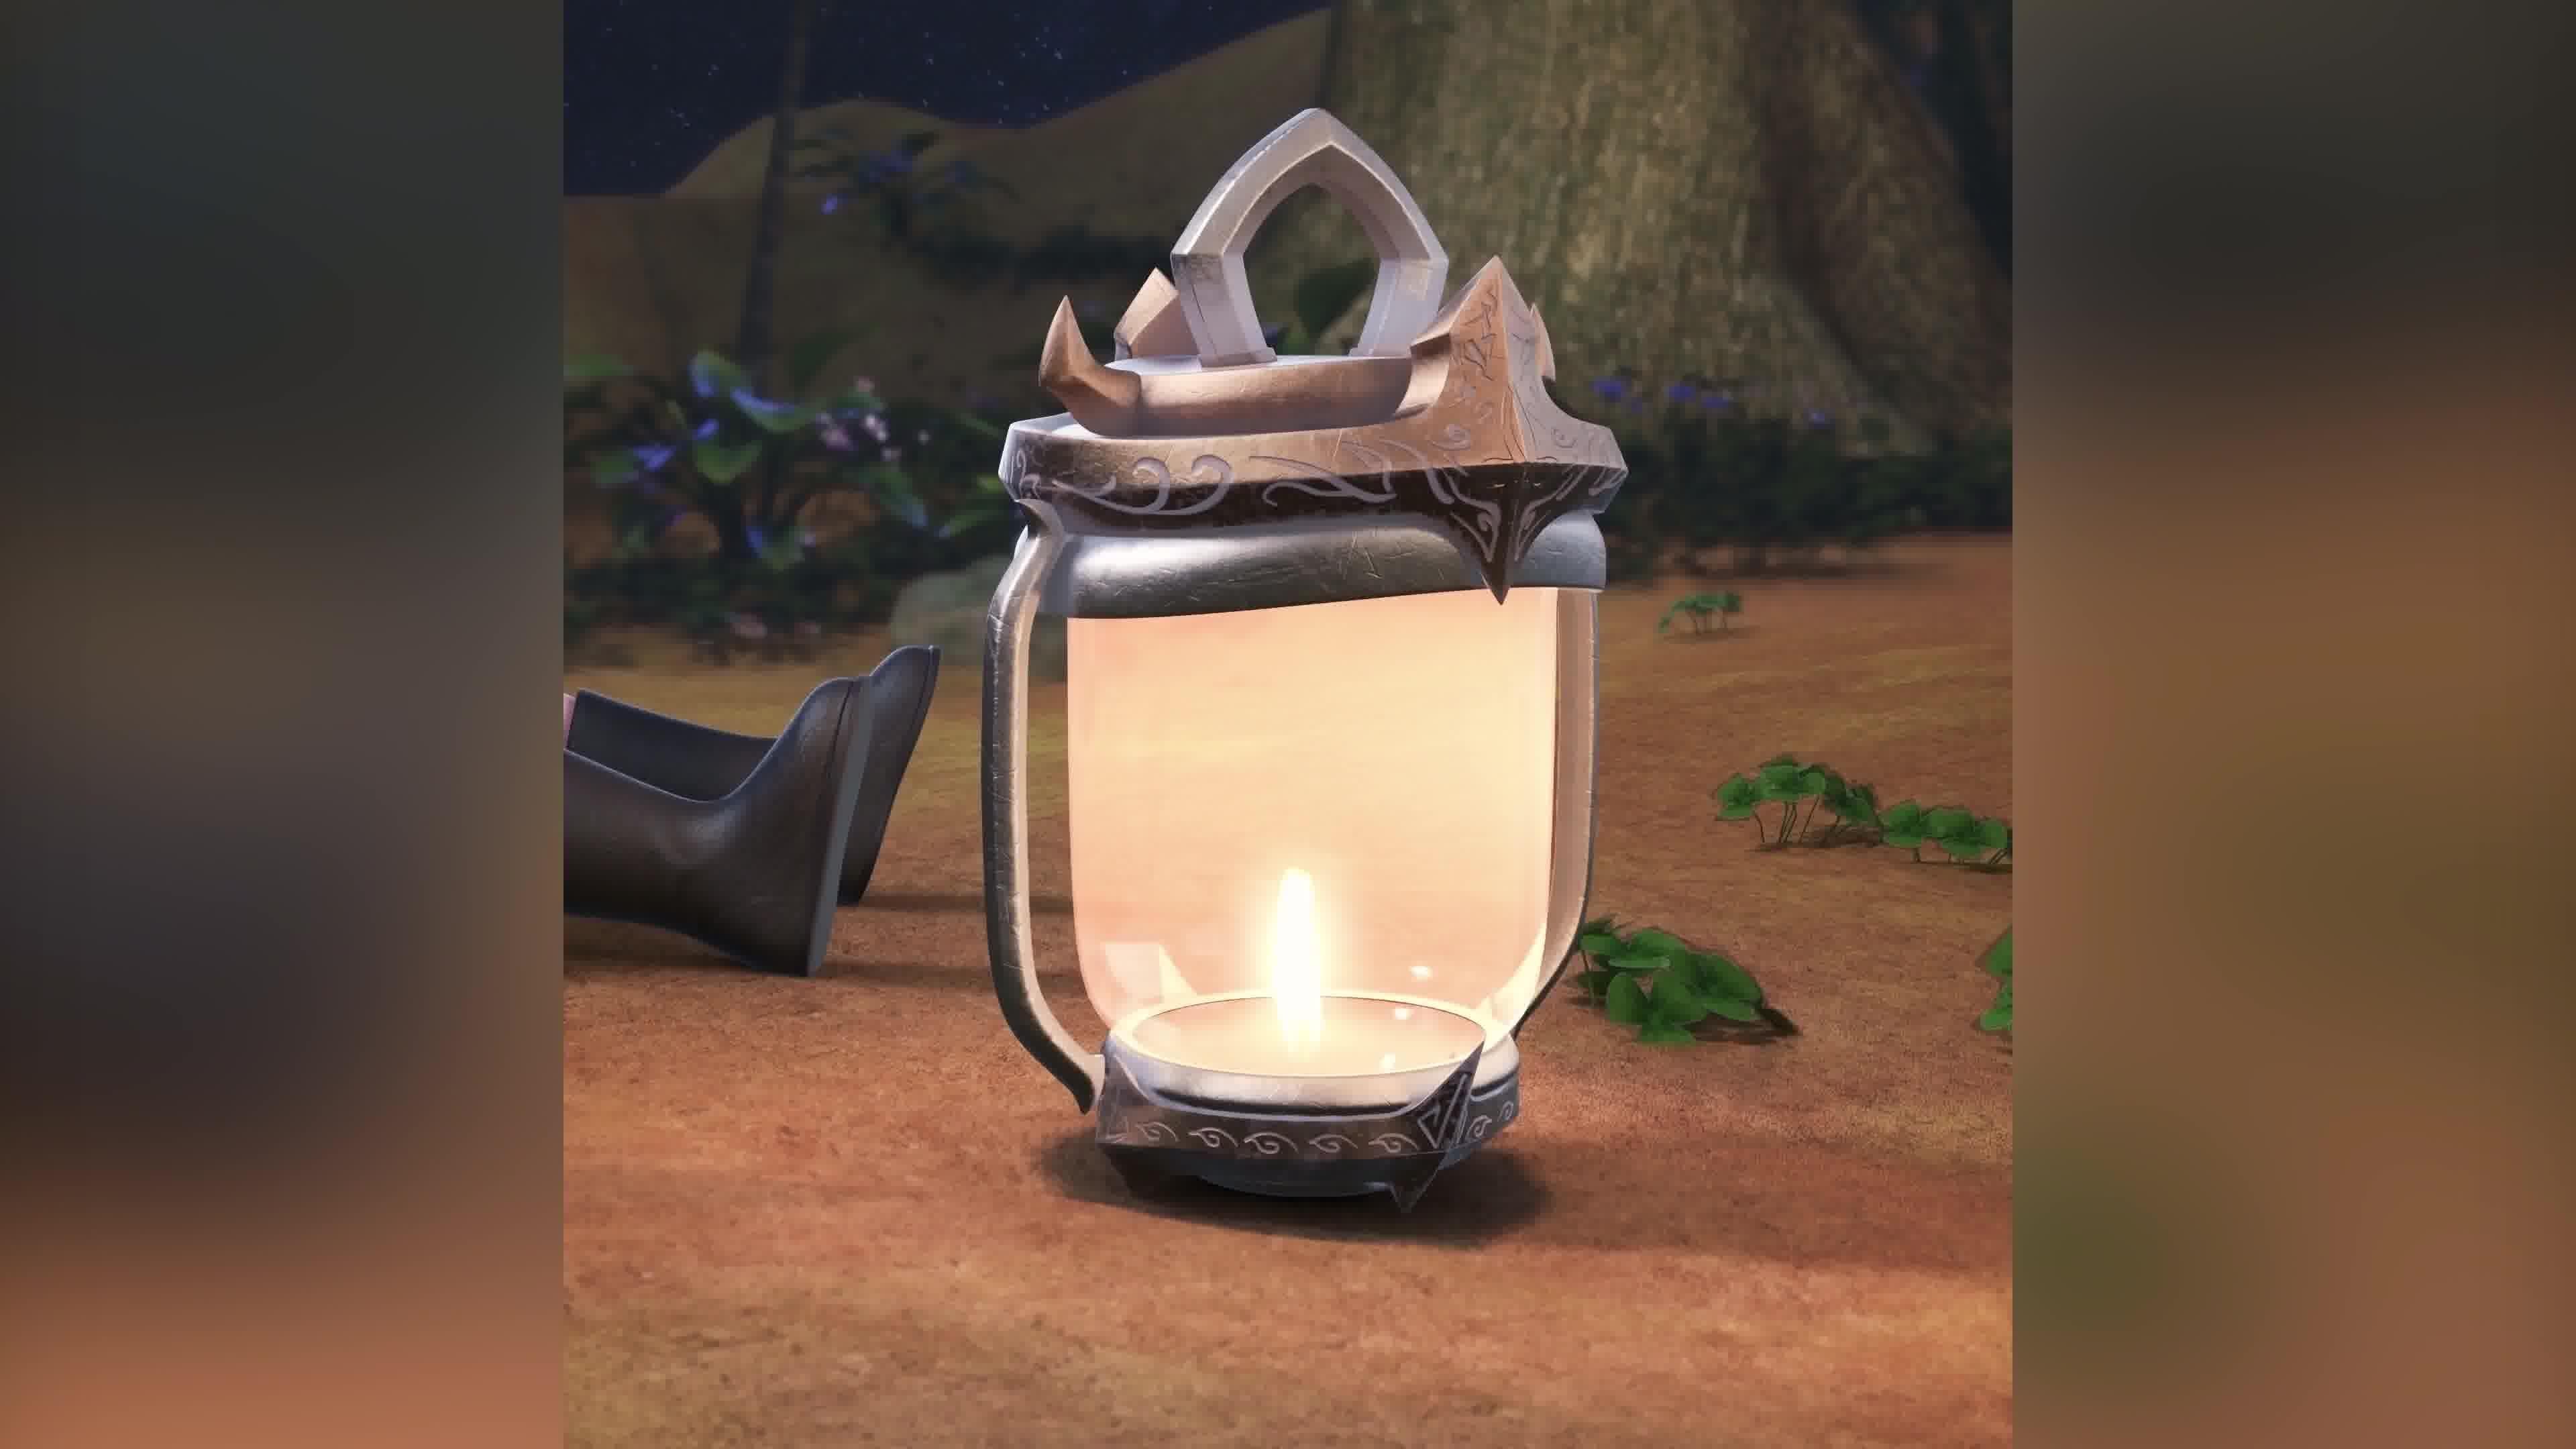
Label: nailong